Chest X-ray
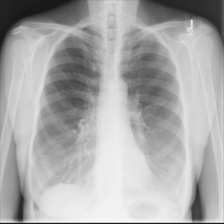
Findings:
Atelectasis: negative
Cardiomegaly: negative
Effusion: negative
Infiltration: negative
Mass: negative
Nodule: negative
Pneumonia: negative
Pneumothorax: negative
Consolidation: negative
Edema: negative
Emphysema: negative
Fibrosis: negative
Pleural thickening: negative
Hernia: negative